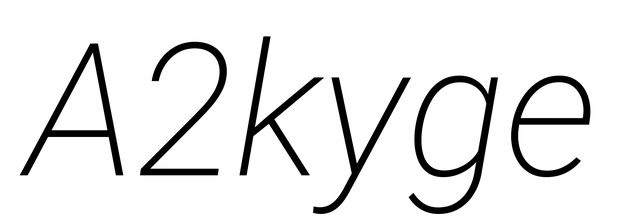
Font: Roboto-Italic_ExtraLight_Italic